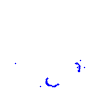
Particle: proton